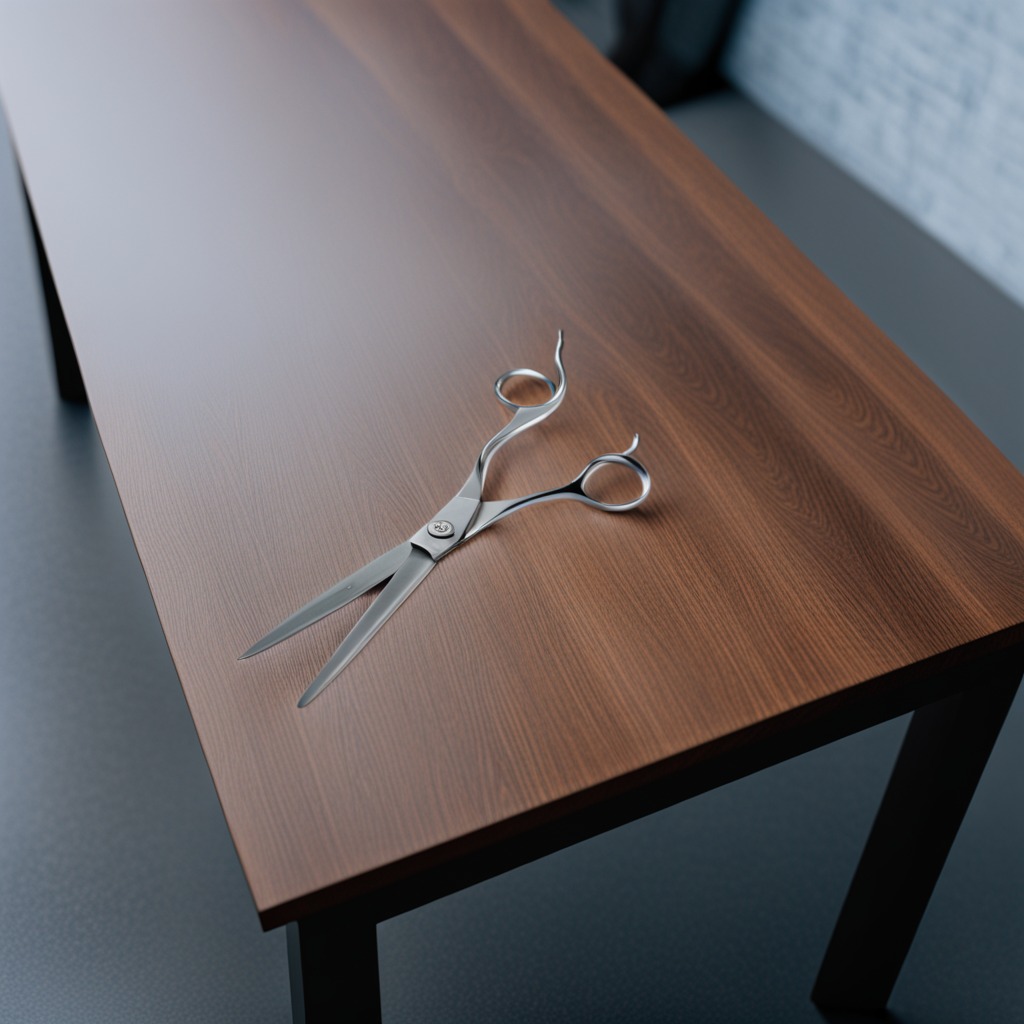
A scissor lies on the old table in the garage.